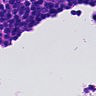
Metastatic tissue present: no